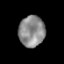
Tissue: prostate
Cell type: T cells
Senescence score: 0.3593
Nuclear area (px): 793
Mean DAPI intensity: 138.622